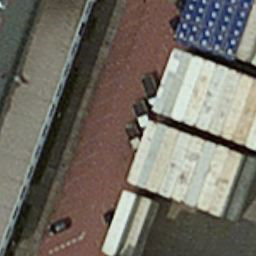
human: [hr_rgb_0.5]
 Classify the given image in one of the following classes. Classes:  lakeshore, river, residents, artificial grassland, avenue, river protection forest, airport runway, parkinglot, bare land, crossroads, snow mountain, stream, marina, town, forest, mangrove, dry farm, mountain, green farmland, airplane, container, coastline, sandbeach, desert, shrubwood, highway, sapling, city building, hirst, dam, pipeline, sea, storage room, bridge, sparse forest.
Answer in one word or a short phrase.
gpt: container